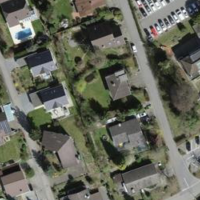
EUNIS habitat code: 54
Species observed at this site:
Linaria vulgaris